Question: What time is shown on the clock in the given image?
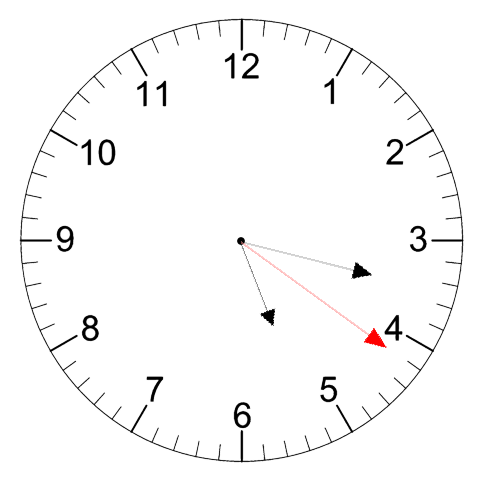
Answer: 05:17:21